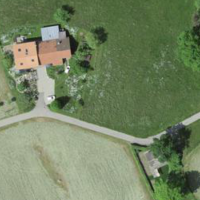
EUNIS habitat code: 52
Species observed at this site:
Circaea lutetiana
Pandion haliaetus